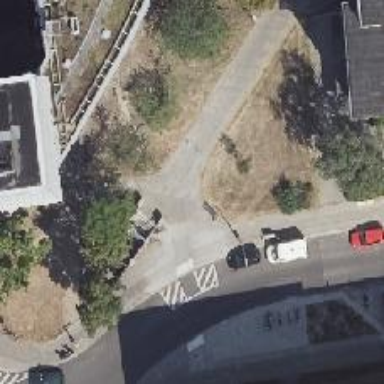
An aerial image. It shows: Subway entrance.